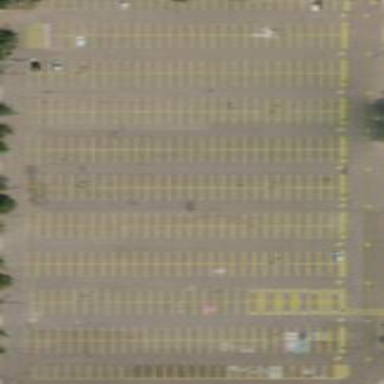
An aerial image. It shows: Parking area with surface.